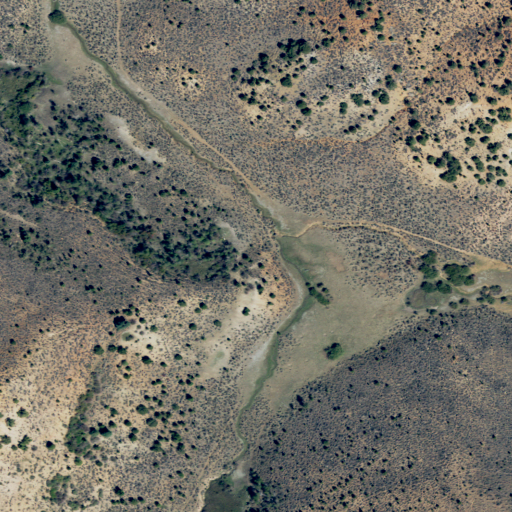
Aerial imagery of valley in Utah named Middle Branch South Fork South Eden Canyon containing shrub, evergreen forest, grassland, and woody wetlands